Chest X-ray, AP view. Patient: 76 years old, sex M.
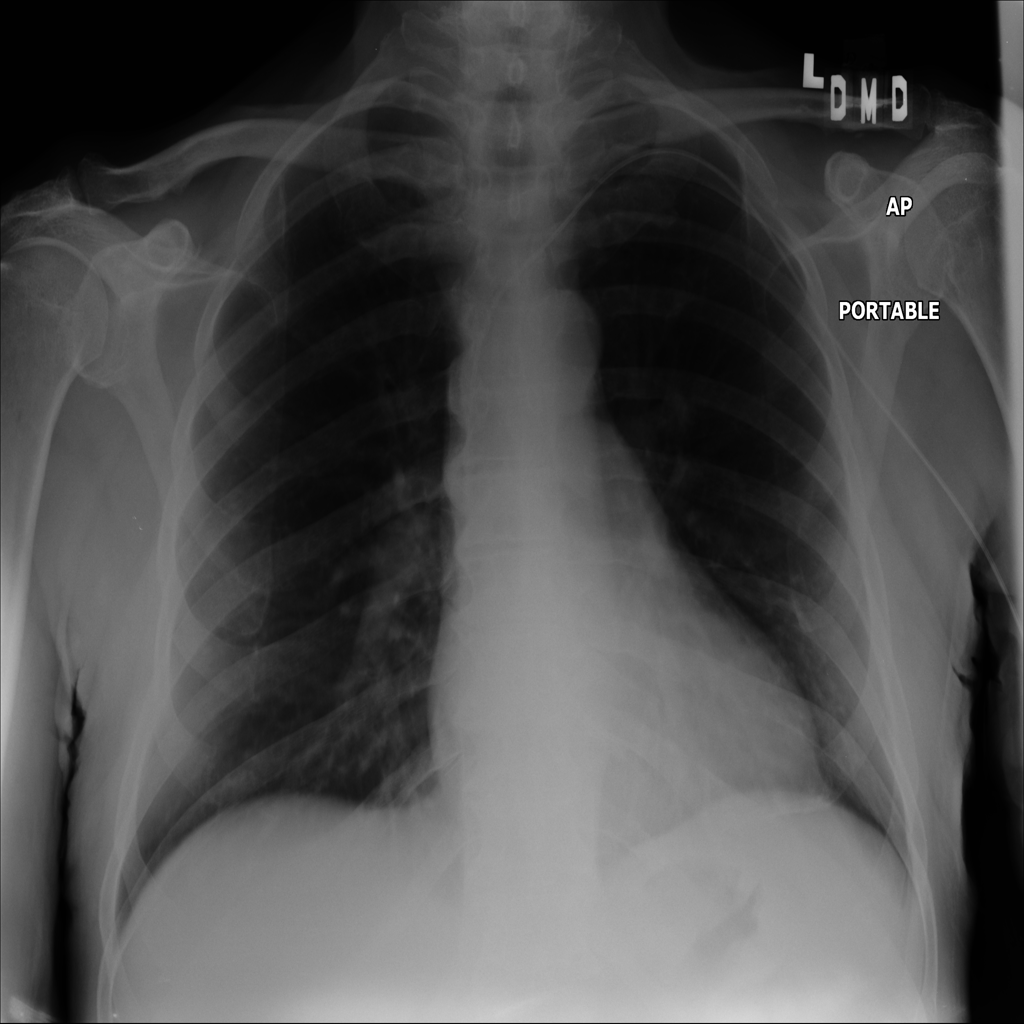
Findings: No Finding